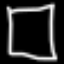
Label: square